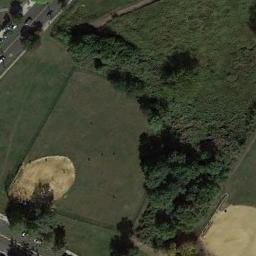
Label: baseball_diamond